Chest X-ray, PA view. Patient: 73 years old, sex F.
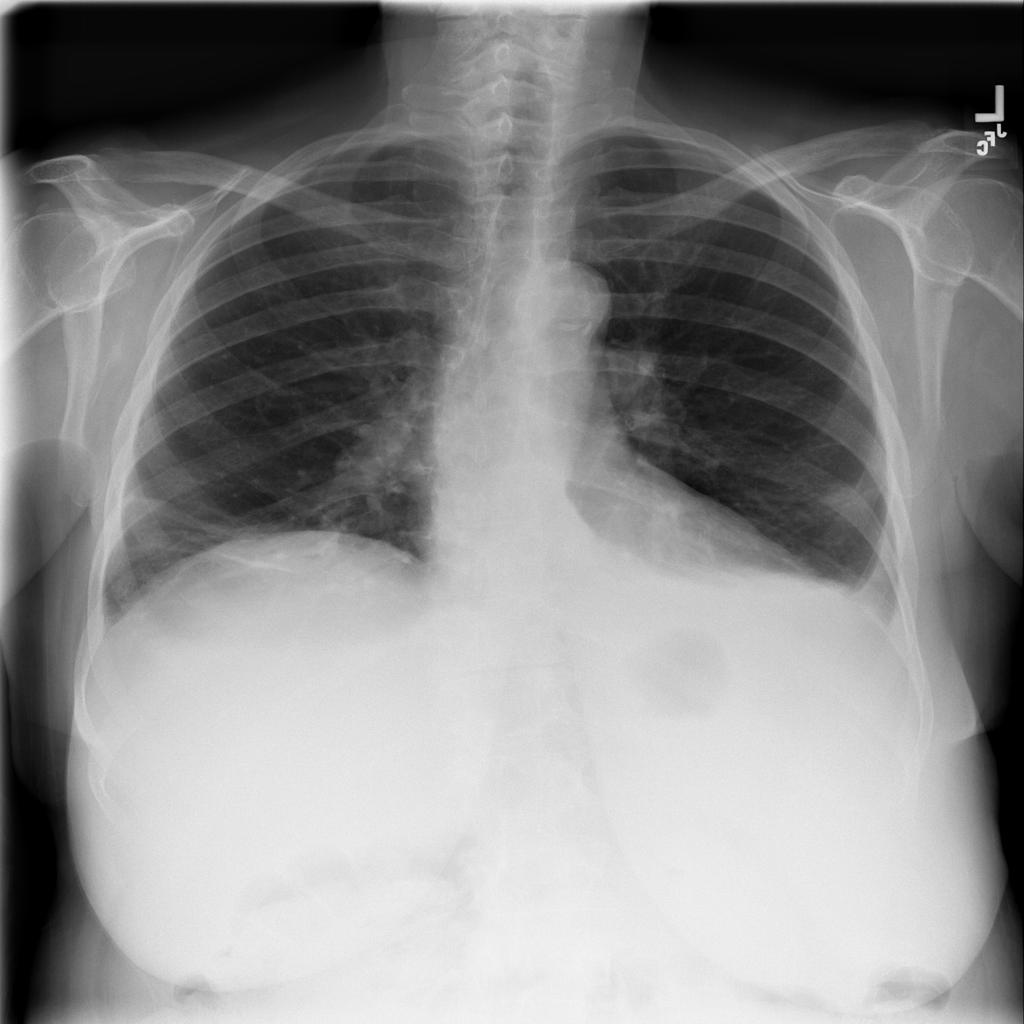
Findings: Atelectasis, Effusion